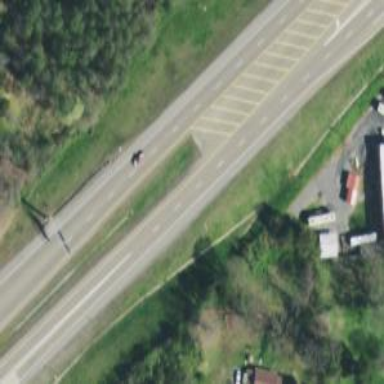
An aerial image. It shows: This image shows trunk highway that functions as expressway.